Field crop: tomato
Growth stage: 1
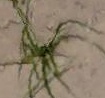
Species: cyperus